五年级 · 度量几何学
机场托运的行李一般不超过如图所示的规格。张叔叔的行李是 0.27 立方米的长方体包装箱, 底面的长是 60 厘米，宽是 45 厘米。这个包装箱符合机场托运的一般规格吗？

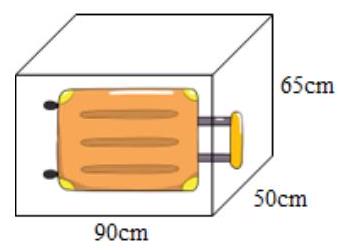
答案: 解不符合

【分析】根据长方体的体积公式: $\mathrm{V}=\mathrm{abh}$, 那么 $\mathrm{h}=\mathrm{V} \div \mathrm{a} \div \mathrm{b}$, 据此求出张叔叔的行李的高, 然后与 90 厘米进行比较, 如果行李的高小于或等于 90 厘米, 说明符合机场托运的一般规格, 否则就不符合。

【详解】 0.27 立方米 $=270000$ 立方厘米

$270000 \div 60 \div 45$

$=4500 \div 45$

$=100$ (厘米)

$100>90$
答：这个包装箱不符合机场托运的一般规格。

【点睛】此题主要考查长方体体积公式的灵活运用, 关键是熟记公式。